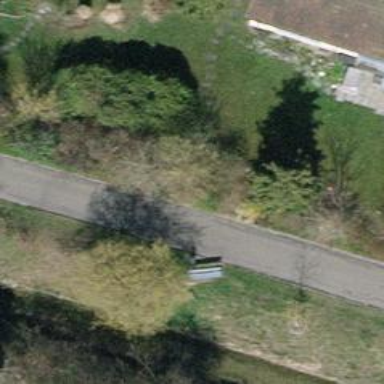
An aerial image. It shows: Urban area featuring tree as natural element.